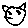
Label: cat